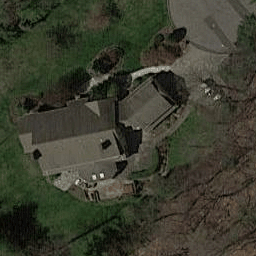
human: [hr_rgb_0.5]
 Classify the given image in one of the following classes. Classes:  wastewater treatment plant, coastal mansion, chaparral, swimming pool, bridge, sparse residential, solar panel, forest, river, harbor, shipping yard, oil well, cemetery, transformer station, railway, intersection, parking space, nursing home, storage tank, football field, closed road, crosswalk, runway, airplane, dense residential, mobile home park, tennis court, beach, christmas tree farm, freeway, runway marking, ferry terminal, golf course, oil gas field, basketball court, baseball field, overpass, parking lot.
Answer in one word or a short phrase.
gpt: sparse residential